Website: crate-barrel
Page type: customer-info-address
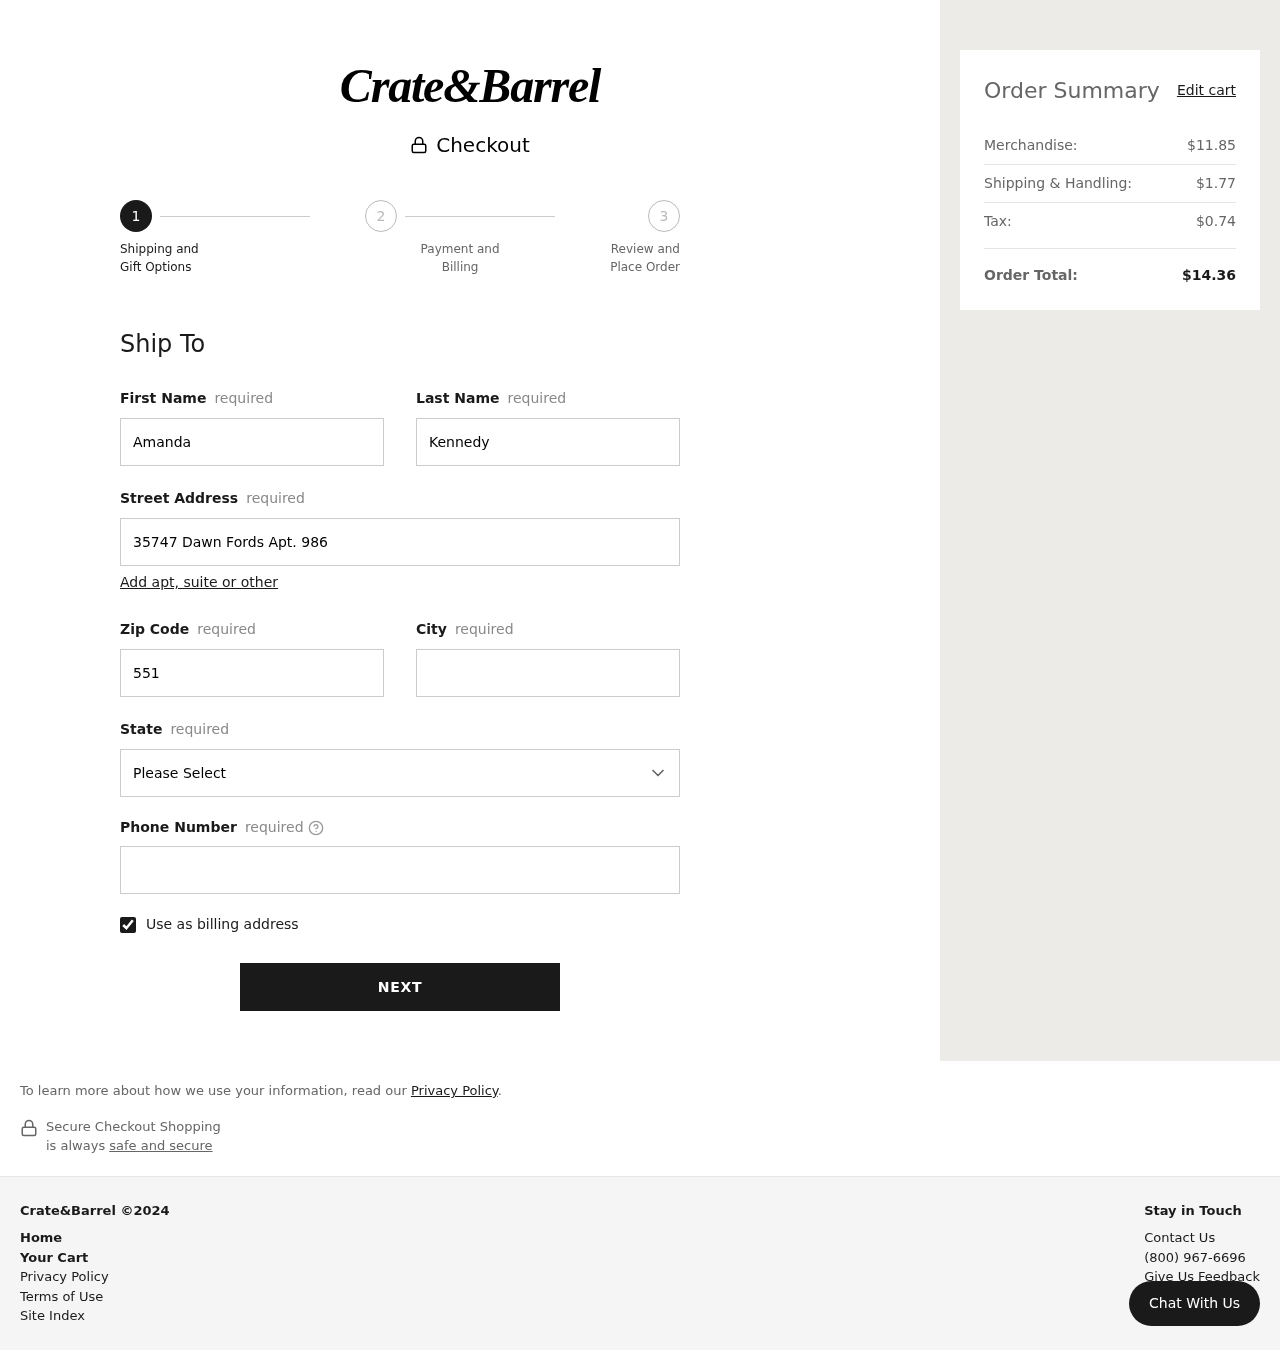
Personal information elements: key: PII_CITY
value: Harrisshire
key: PII_FIRSTNAME
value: Amanda
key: PII_LASTNAME
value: Kennedy
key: PII_PHONE
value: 5619394635
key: PII_POSTCODE
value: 55113
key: PII_STATE
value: Minnesota
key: PII_STREET
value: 35747 Dawn Fords Apt. 986
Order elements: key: ORDER_SUBTOTAL
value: $11.85
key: ORDER_SHIPPING_COST
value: $1.77
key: ORDER_TAX
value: $0.74
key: ORDER_TOTAL
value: $14.36